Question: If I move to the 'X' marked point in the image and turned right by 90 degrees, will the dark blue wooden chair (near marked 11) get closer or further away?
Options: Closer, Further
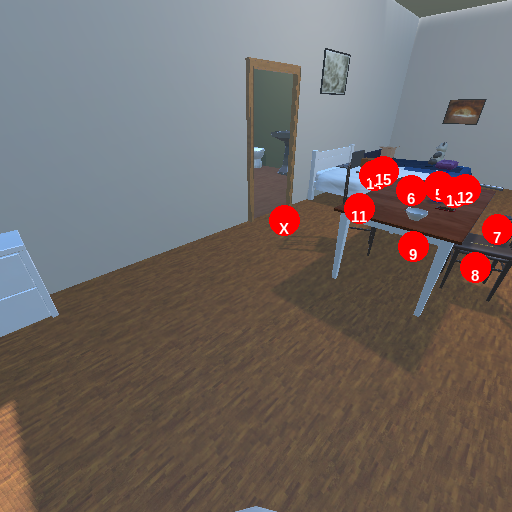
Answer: Closer